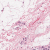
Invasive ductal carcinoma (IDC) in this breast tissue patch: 0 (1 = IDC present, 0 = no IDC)